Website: home-depot
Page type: delivery-shipping
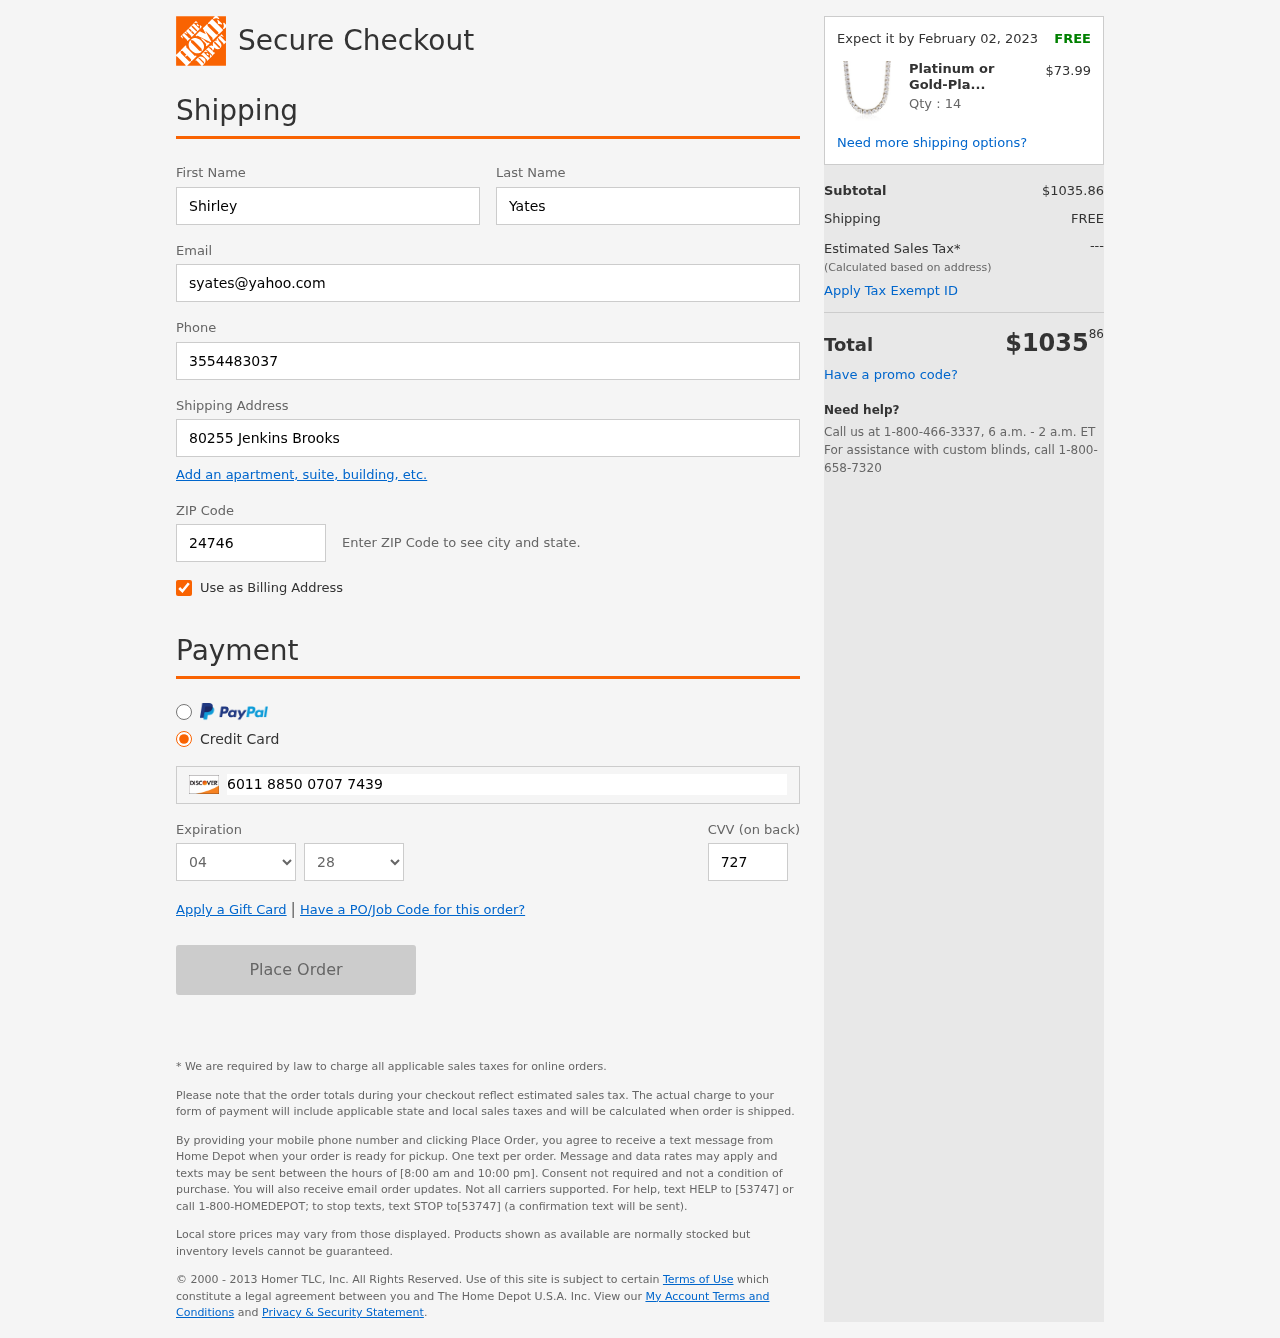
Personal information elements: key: PII_CARD_CVV
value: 727
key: PII_CARD_EXPIRY_MONTH
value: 04
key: PII_CARD_EXPIRY_YEAR
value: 28
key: PII_CARD_NUMBER
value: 6011 8850 0707 7439
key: PII_EMAIL
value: syates@yahoo.com
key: PII_FIRSTNAME
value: Shirley
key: PII_LASTNAME
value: Yates
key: PII_PHONE
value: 3554483037
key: PII_POSTCODE
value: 24746
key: PII_STREET
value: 80255 Jenkins Brooks
Product elements: key: PRODUCT1_NAME
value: Platinum or Gold-Plated Sterling Silver Swarovski Zirconia Round-Cut Tennis Necklace (5mm), 17"
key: PRODUCT1_PRICE
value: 73.99
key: PRODUCT1_QUANTITY
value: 14
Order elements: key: ORDER_DELIVERY_DATE
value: Expect it by February 02, 2023
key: ORDER_SUBTOTAL
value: $1035.86
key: ORDER_SHIPPING_COST
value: FREE
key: ORDER_TOTAL
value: $103586